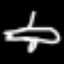
Label: airplane